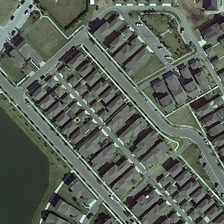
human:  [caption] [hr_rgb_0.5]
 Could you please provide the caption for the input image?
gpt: many buildings are near a pond in a dense residential area .

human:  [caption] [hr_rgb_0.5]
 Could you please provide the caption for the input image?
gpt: many buildings are near a pond in a dense residential area .

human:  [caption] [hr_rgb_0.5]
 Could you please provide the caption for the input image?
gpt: many buildings are near a pond in a dense residential area .

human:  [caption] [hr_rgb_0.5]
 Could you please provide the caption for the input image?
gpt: many buildings are near a pond in a dense residential area .

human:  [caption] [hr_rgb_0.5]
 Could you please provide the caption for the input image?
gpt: many buildings are near a pond in a dense residential area .